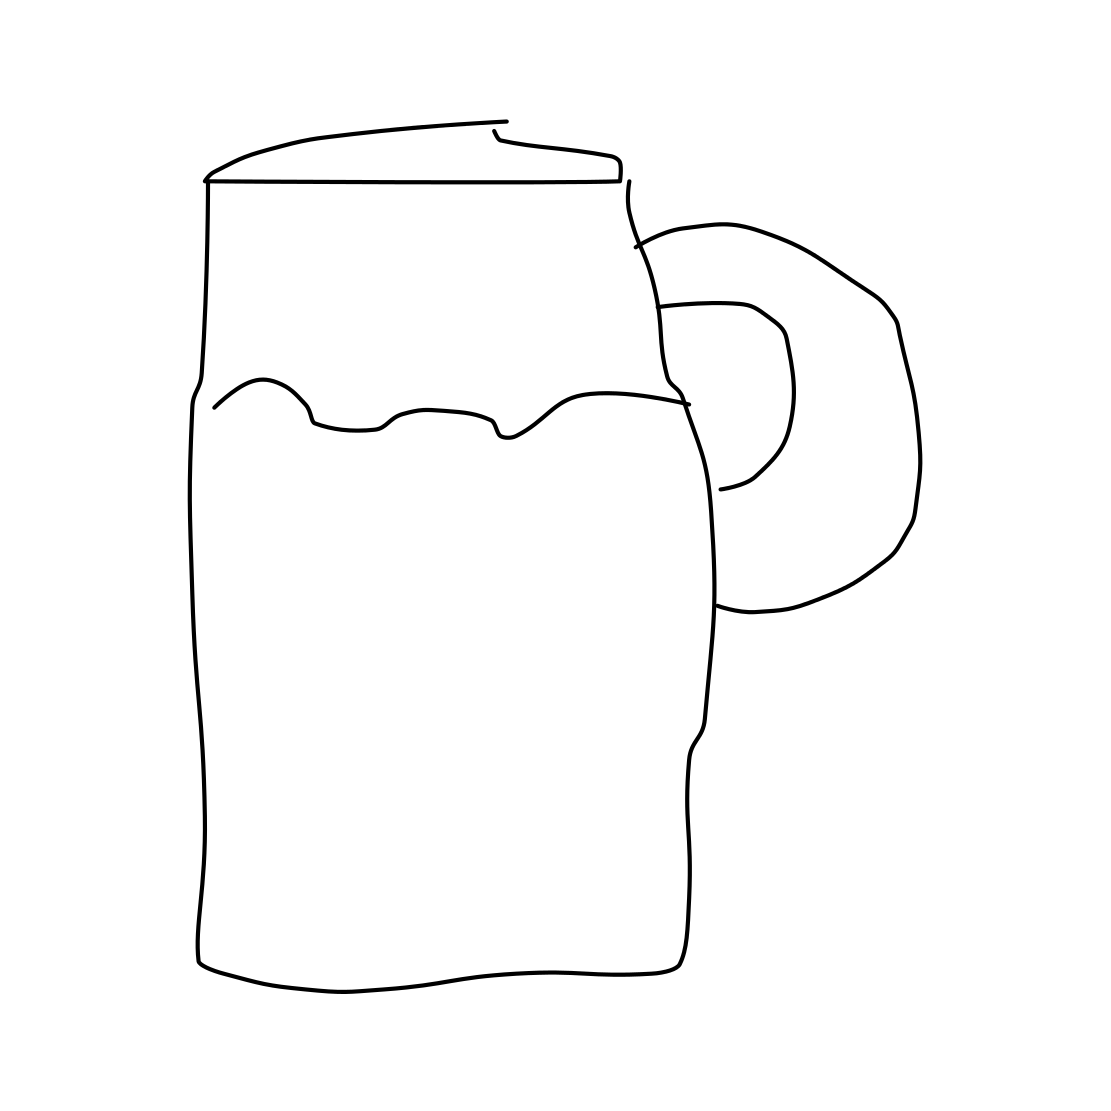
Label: beer-mug